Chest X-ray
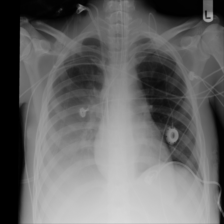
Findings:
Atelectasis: negative
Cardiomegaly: negative
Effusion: positive
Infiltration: negative
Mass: negative
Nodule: negative
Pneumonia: negative
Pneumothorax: negative
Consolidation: negative
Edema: negative
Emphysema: negative
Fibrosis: negative
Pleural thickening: negative
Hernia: negative